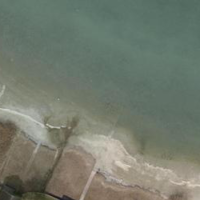
EUNIS habitat code: 14
Species observed at this site:
Larus canus